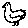
Label: bird